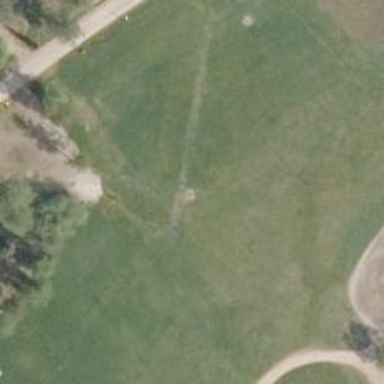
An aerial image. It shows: Disc golf hole.